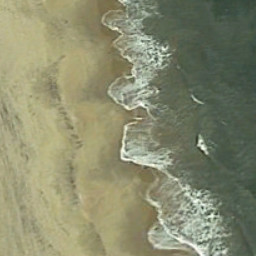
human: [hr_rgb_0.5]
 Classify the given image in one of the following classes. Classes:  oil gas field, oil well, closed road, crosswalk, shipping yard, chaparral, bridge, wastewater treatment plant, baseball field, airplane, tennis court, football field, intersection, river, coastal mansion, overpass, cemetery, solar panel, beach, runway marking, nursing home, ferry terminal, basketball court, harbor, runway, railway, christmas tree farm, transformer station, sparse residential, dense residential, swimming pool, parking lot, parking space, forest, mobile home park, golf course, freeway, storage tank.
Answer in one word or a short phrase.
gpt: beach